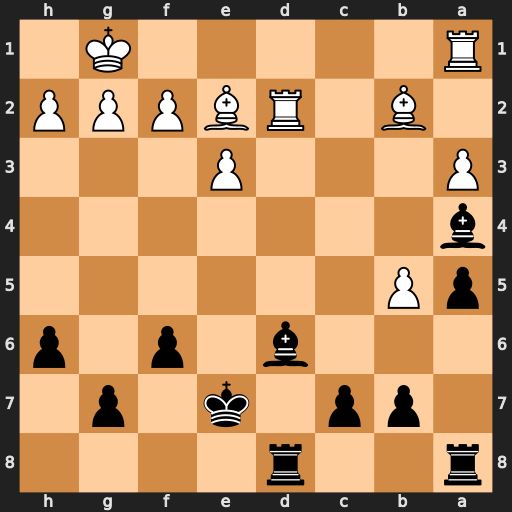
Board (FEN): r2r4/1pp1k1p1/3b1p1p/pP6/b7/P3P3/1B1RBPPP/R5K1
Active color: b
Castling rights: -
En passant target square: -
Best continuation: Bxh2+ Kxh2 Rxd2